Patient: sex M, age 68
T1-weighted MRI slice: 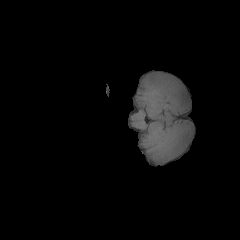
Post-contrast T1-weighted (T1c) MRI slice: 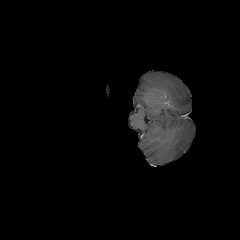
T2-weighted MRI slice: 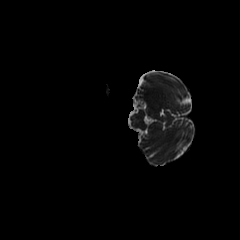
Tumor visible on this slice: no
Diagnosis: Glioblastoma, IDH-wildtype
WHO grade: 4